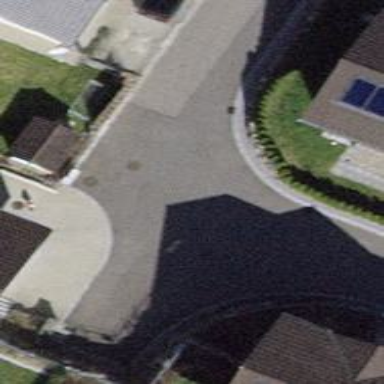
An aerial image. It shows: Asphalt driveway used as service road.